A scalogram (wavelet time-scale view) of one vibration snapshot from a rotating machine is shown. Determine the machine's mechanical condition. Answer with exactly one of: normal, misalignment, unbalance, looseness.
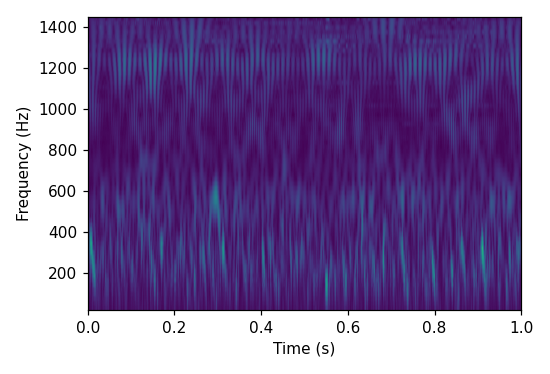
Answer: normal